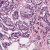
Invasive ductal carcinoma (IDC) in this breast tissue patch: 1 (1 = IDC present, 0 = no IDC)